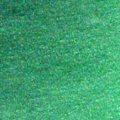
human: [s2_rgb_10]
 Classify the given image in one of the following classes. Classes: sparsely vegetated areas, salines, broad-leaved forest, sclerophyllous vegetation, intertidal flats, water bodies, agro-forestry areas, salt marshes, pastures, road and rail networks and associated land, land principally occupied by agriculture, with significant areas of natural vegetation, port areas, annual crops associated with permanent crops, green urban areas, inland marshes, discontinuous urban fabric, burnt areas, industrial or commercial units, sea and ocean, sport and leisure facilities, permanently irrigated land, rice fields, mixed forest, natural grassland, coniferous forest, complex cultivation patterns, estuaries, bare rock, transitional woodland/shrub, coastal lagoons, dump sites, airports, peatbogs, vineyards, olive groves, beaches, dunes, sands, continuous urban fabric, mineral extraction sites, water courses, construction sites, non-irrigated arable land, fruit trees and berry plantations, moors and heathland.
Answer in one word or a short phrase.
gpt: sea and ocean